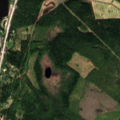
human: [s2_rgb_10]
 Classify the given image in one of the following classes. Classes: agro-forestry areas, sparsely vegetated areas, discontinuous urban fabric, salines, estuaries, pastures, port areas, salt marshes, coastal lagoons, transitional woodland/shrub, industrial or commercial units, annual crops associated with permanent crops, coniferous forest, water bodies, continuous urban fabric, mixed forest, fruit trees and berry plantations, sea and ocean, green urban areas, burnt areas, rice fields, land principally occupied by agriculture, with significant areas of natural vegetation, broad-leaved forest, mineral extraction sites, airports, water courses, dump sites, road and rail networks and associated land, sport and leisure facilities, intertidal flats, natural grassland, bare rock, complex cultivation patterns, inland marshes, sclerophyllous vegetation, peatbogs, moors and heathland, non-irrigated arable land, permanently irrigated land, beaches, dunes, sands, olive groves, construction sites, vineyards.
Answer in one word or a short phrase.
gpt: discontinuous urban fabric, non-irrigated arable land, coniferous forest, mixed forest